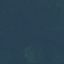
Land use / land cover class: Forest